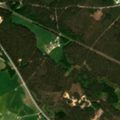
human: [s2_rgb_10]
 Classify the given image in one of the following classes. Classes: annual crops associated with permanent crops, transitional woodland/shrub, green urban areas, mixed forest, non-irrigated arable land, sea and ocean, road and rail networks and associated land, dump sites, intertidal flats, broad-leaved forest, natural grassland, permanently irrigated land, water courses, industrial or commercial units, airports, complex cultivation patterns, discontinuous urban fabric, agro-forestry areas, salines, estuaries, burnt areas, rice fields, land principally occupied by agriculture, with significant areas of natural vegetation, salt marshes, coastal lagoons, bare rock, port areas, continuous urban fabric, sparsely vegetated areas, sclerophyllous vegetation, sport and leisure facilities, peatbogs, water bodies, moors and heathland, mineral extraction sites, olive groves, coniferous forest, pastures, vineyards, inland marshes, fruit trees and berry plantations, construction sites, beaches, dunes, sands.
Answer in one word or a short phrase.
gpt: non-irrigated arable land, coniferous forest